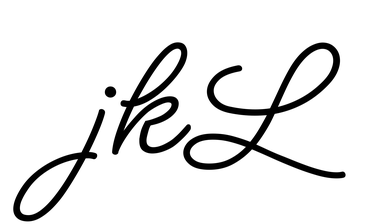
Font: MeowScript-Regular